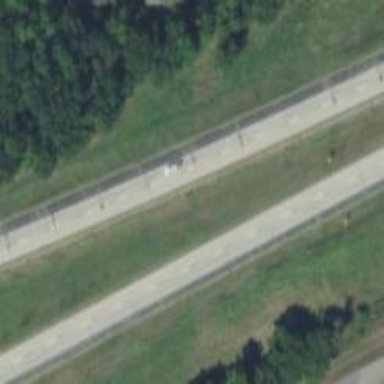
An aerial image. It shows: Asphalt motorway.